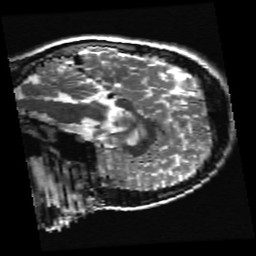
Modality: T2w
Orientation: sagittal
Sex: female
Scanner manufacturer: ge
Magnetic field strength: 3 T
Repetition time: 5 s
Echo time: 0.1017 s